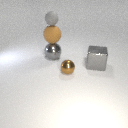
large brown rubber sphere above large gray metal sphere